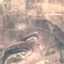
Label: PermanentCrop